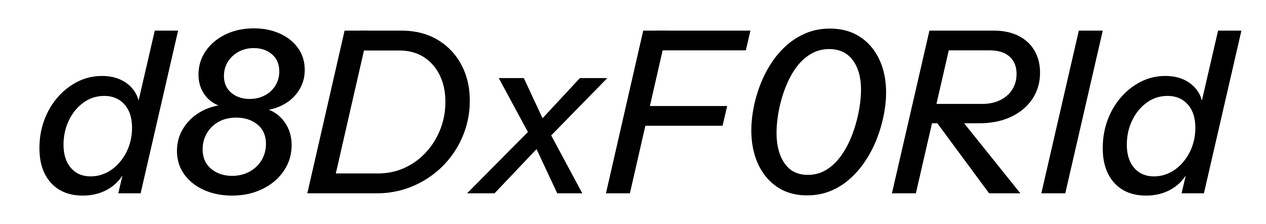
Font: InstrumentSans-Italic_Medium_Italic